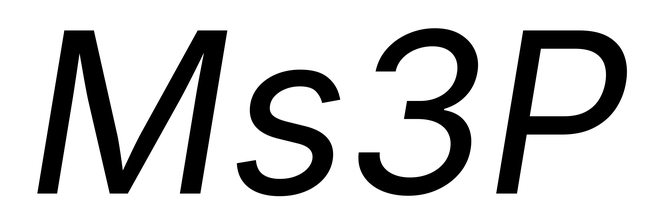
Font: Inter-Italic_Italic